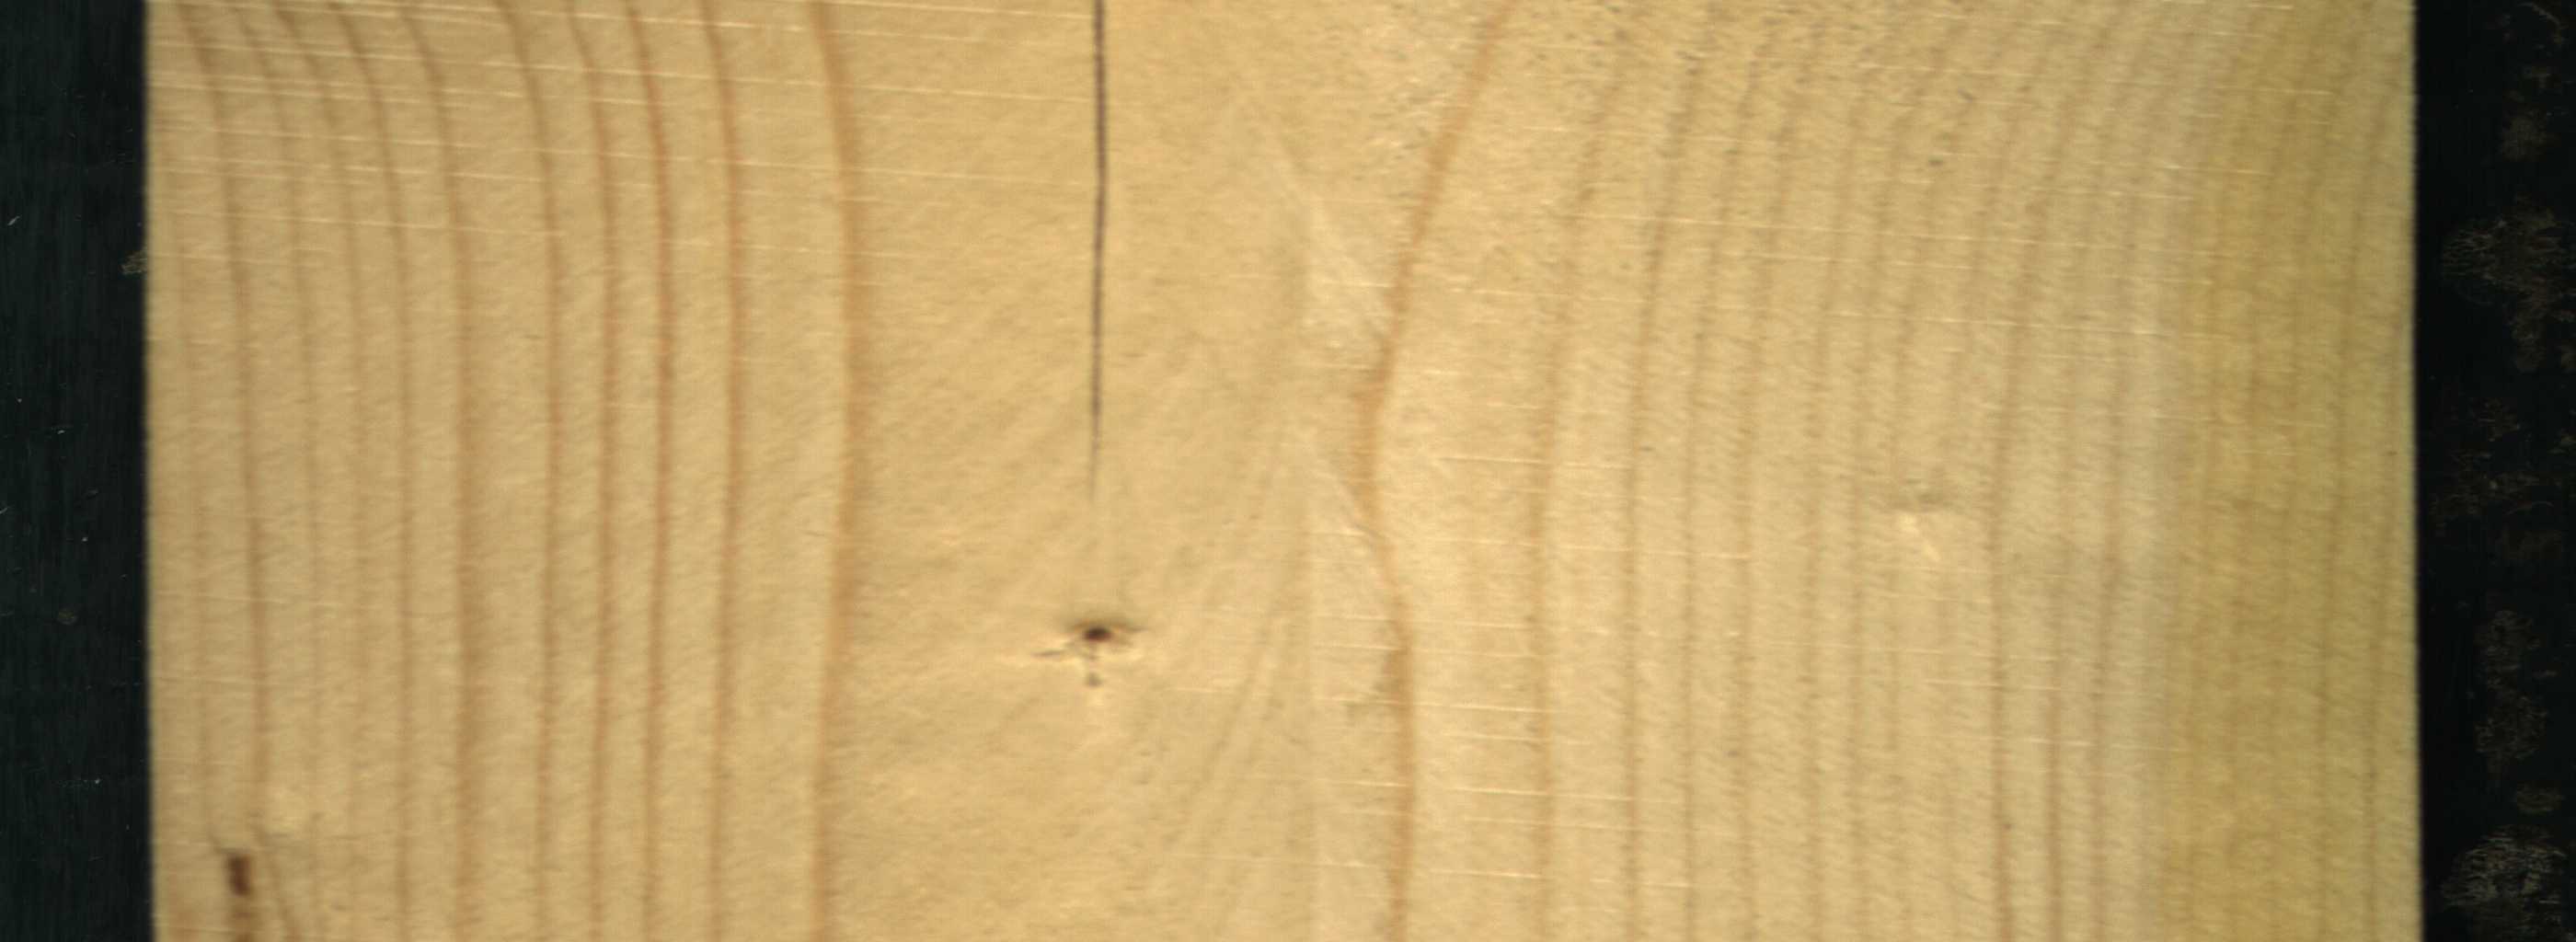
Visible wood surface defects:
Crack
Live_Knot